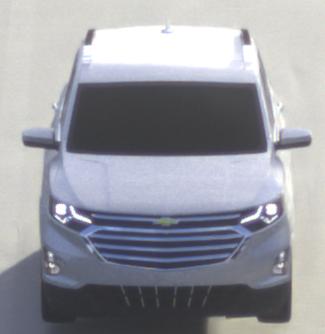
Make: Chevrolet
Model: Equinox
Detailed model: Gen. 2
Model produced from: 2015
Model produced until: 2017
Doors: 5
Color: white
Road condition: dry road
Daytime: morning or afternoon
Contrast: medium contrast